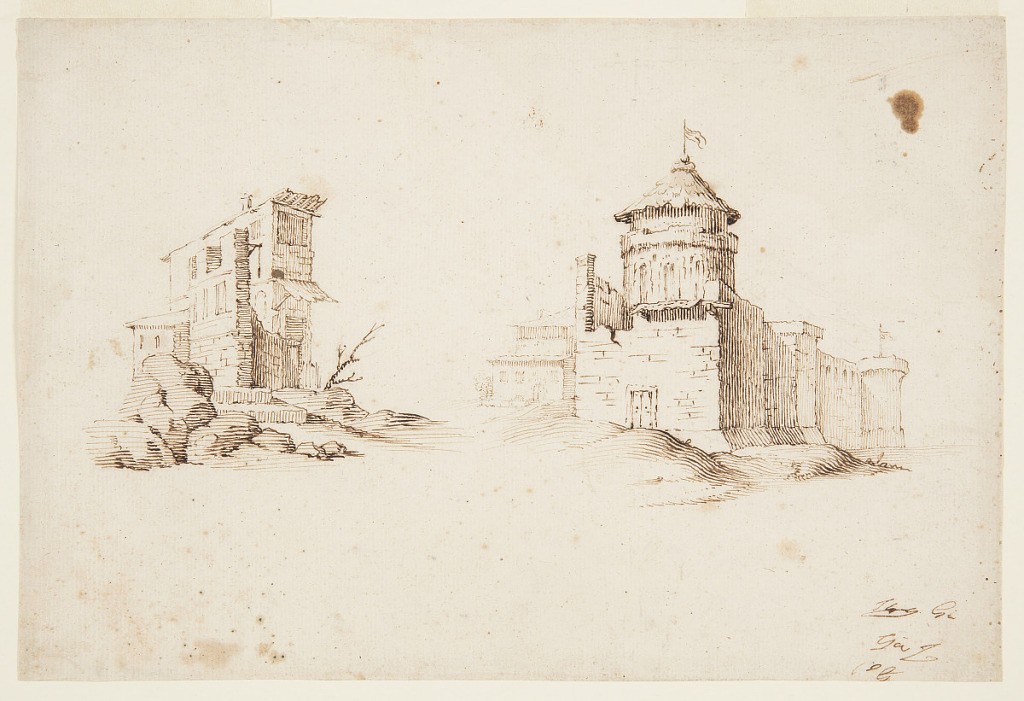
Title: Sketches of Two Buildings
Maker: Remigio Cantagallina, Italian, ca. 1582–1656
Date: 1610–30
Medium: Pen and brown ink on cream laid paper
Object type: Drawing
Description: Left: sketch of a partially ruined, narrow house set on rocks; right: a fortress with two round towers, with flags flying on top.